Question: I am trying to create layout like this

In the QT i created widgets and put in the main widget, the problem is not visible. none of the widget's are not shown. please help me to fix this issue
Complete Source Code
sandbox.ifuturemec.com/test.zip
Source code
mainWindow.cpp
'''
#include "mainwindow.h"
#include <QtGui>
#include "headerbar.h"
#include <QGridLayout>
#include <QPushButton>
#include <QBoxLayout>
#include "statusbar.h"
#include "leftpanel.h"
#include "rightpanel.h"
#include "centerpanel.h"
mainWindow::mainWindow(QWidget *parent) : QWidget(parent)
{
QGridLayout *layout=new QGridLayout(this);
headerBar *Header= new headerBar(this);
leftPanel *LeftPanel=new leftPanel(this);
centerPanel *CenterPanel=new centerPanel(this);
rightPanel *RightPanel=new rightPanel(this);
statusBar *Status=new statusBar(this);
QHBoxLayout *box=new QHBoxLayout();
box->addWidget(LeftPanel);
box->addWidget(CenterPanel);
box->addWidget(RightPanel);
layout->addWidget(Header,0,0);
layout->addLayout(box,1,0);
layout->addWidget(Status,2,0);
setLayout(layout);
}
mainWindow::~mainWindow() {}
'''
mainWindow.h
'''
#ifndef MAINWINDOW_H
#define MAINWINDOW_H
#include <QWidget>
class mainWindow : public QWidget
{
Q_OBJECT
public:
mainWindow(QWidget *parent = 0);
~mainWindow();
signals:
public slots:
};
#endif // MAINWINDOW_H
'''
headerbar.cpp
'''
#include "headerbar.h"
#include <QPushButton>
#include <QMessageBox>
headerBar::headerBar(QWidget *parent) : QWidget(parent)
{
this->setMaximumHeight(24);
this->setStyleSheet("background-color: rgb(85, 170, 255)");
}
headerBar::~headerBar(){}
'''
headerbar.h
'''
#ifndef HEADERBAR_H
#define HEADERBAR_H
#include <QWidget>
class headerBar : public QWidget
{
Q_OBJECT
public:
headerBar(QWidget *parent = 0);
~headerBar();
signals:
public slots:
};
#endif // HEADERBAR_H
'''
Please help me to fix this problem.
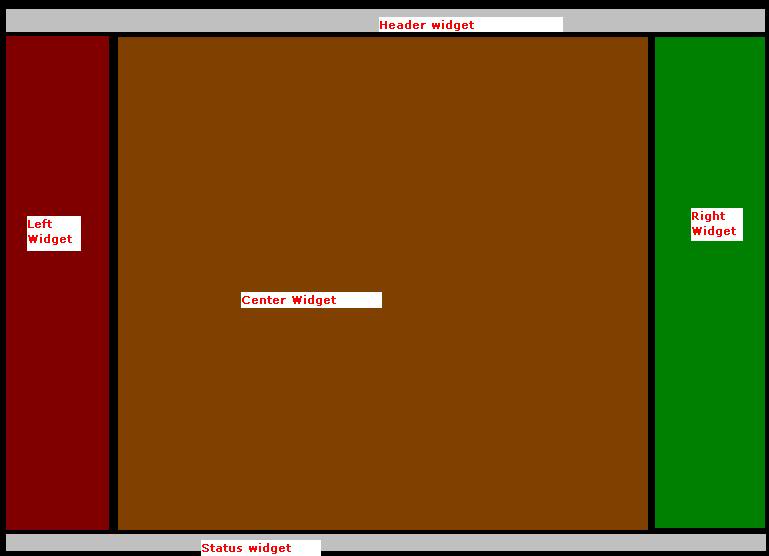
Answer: Actually, your widgets show ! But they are empty and have nothing to show !
Regarding the background color you are setting : the 'background-color' property is not showing, because this property is not supported by 'QWidget'.
Have a look at the documentation regarding this : <URL>.
More specifically :
> QWidget : Supports only the background, background-clip and background-origin properties.
If you try to put, for instance, a label in your widgets, you'll see they do show :
'''
centerPanel::centerPanel(QWidget *parent) :
QWidget(parent)
{
QHBoxLayout *box = new QHBoxLayout(this);
QLabel* pLabel = new QLabel("Center panel", this);
box->addWidget(pLabel);
this->setStyleSheet("background-color: rgb(85, 100, 100)");
}
'''